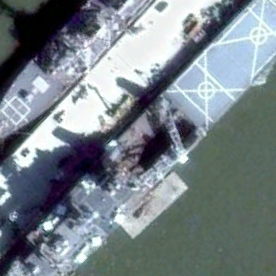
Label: combat